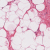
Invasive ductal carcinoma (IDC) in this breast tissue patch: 0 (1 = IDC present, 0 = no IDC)